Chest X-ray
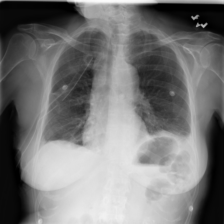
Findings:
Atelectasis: positive
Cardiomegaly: negative
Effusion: negative
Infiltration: negative
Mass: negative
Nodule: negative
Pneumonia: negative
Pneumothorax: positive
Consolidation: negative
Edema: negative
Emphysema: negative
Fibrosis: negative
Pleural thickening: negative
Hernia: negative